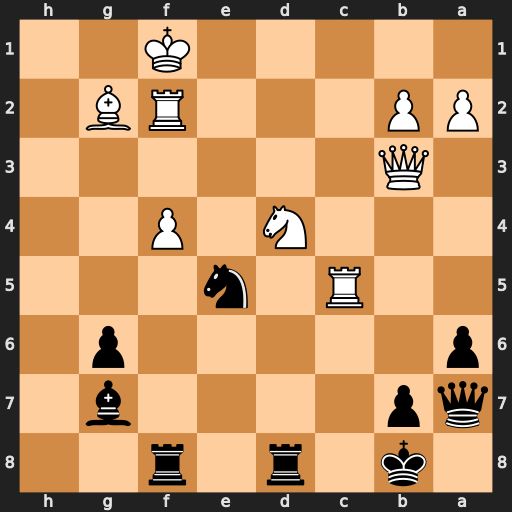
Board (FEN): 1k1r1r2/qp4b1/p5p1/2R1n3/3N1P2/1Q6/PP3RB1/5K2
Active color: b
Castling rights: -
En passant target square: -
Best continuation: Rxd4 fxe5 Rxf2+ Kxf2 Bf8